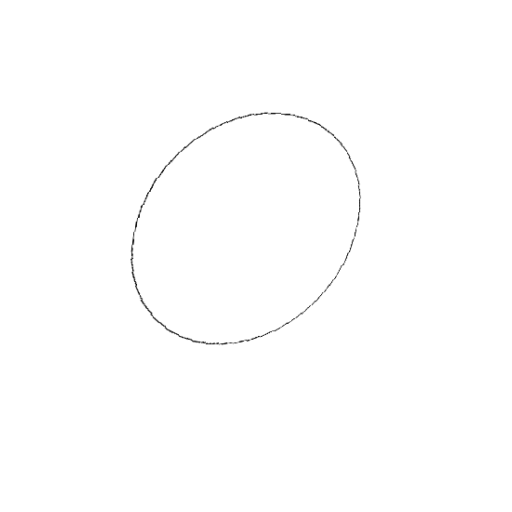
Crossing number: 0